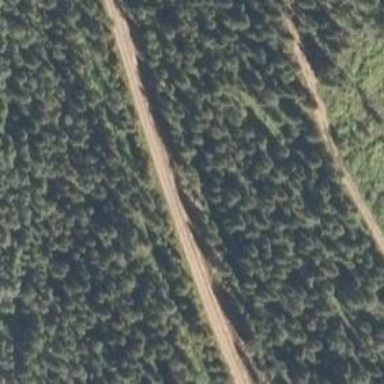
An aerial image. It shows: Abandoned railway track with grade 2 tracktype. This track has one railway line.